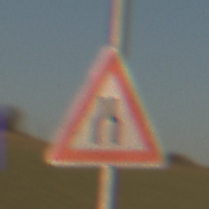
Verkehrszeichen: VerengteFahrbahn
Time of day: SunriseSunset
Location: Outdoor (Nature)
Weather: PartlyCloudy
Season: NotSpecified
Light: Natural